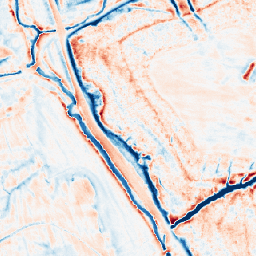
Category: edge_preserving
Decomposition family: anisotropic_diffusion
Decomposition parameters: iterations: 50
kappa: 10
gamma: 0.15
Upsampling method: nearest
Upsampling parameters: scale: 4
Upsampling scale: 4